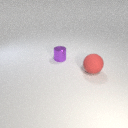
small purple metal cylinder to the left of large red rubber sphere